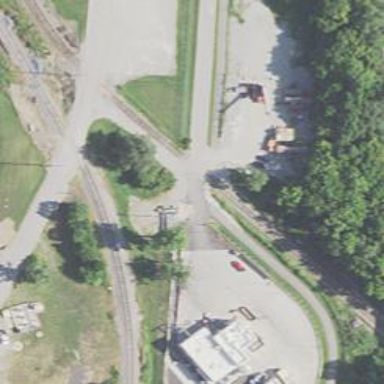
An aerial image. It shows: Uncontrolled railway crossing.